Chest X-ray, AP view. Patient: 56 years old, sex M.
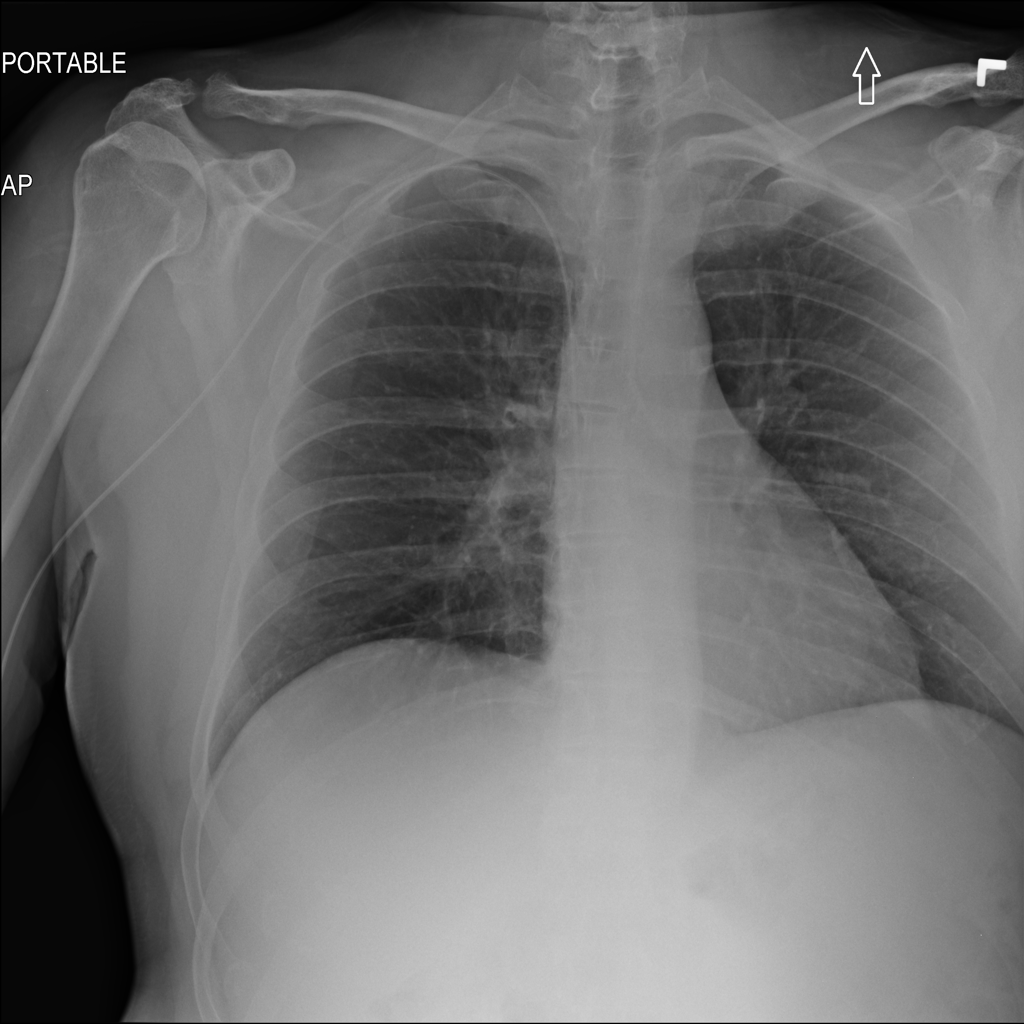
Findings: No Finding